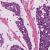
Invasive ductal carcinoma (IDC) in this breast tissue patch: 0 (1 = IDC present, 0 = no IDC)